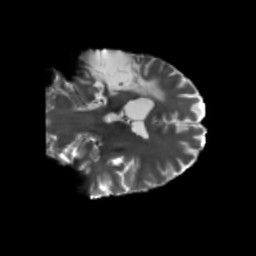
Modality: T2w
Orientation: coronal
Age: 43
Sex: male
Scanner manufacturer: siemens
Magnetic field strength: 3 T
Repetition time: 5.47 s
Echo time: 0.0854 s